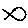
Label: fish